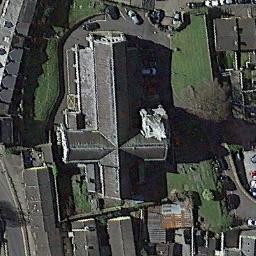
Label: church